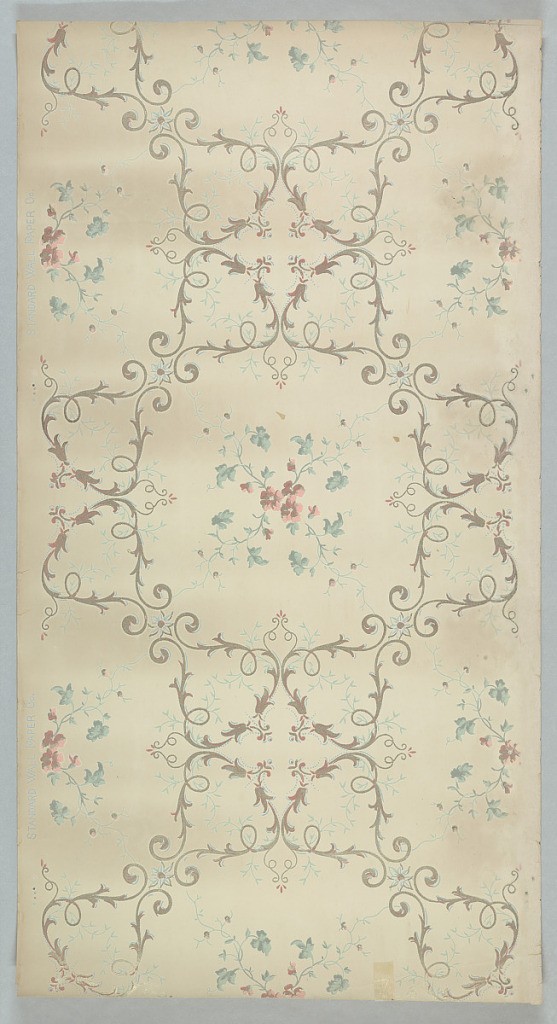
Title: Ceiling paper
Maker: Standard Wall-Paper Company, Standard Wall-Paper Company, Pittsburgh, Pennsylvania
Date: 1905–1915
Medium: Machine-printed paper, liquid mica
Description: Four stylized floral sprigs meet at a central point, which then is enclosed in a nearly square foliate medallion. These larger square shapes are linked by smaller foliate medallions with a diamond shape in the center. Printed in red, green, light blue, and metallic gold on light tan ground.